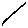
Label: line